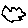
Label: cloud